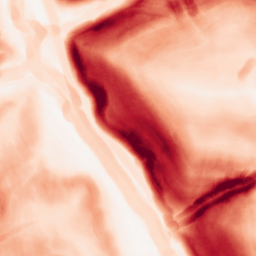
Category: morphological
Decomposition family: morphological_gradient
Decomposition parameters: size: 7
shape: disk
Upsampling method: linear_exact
Upsampling parameters: scale: 4
Upsampling scale: 4